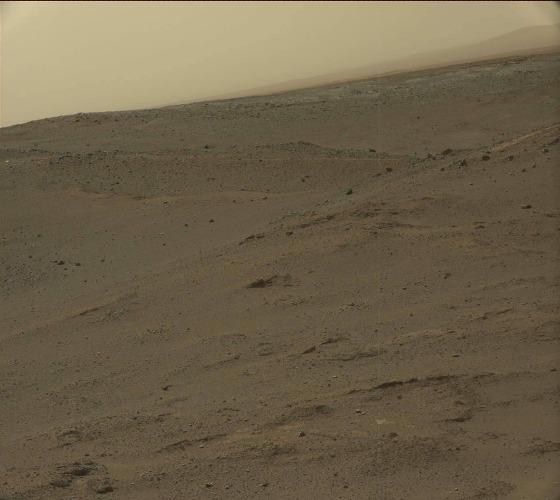
Terrain classes present: Gravel / Sand / Soil, Sky / Distant Mountains